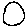
Label: moon